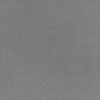
Label: dusty